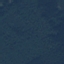
Land use / land cover class: Forest